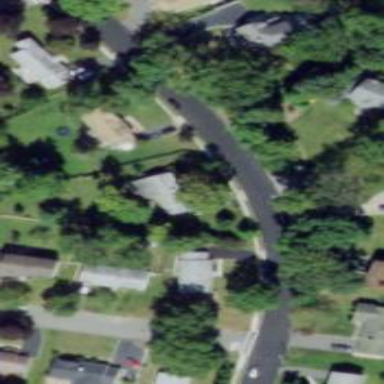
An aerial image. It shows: Residential road with sidewalk on the left.